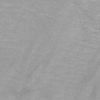
Label: not_dusty